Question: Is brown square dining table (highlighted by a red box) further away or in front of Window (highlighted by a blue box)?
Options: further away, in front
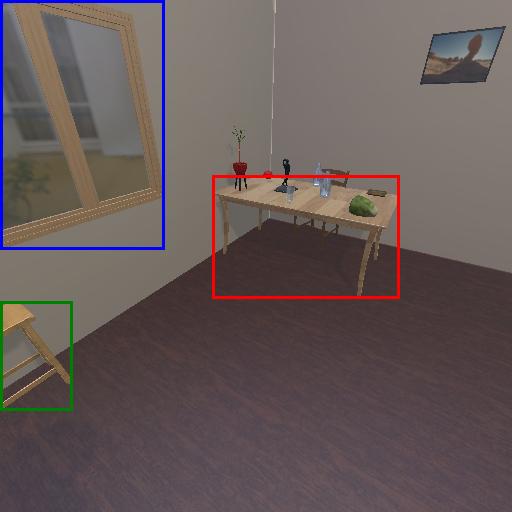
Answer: further away